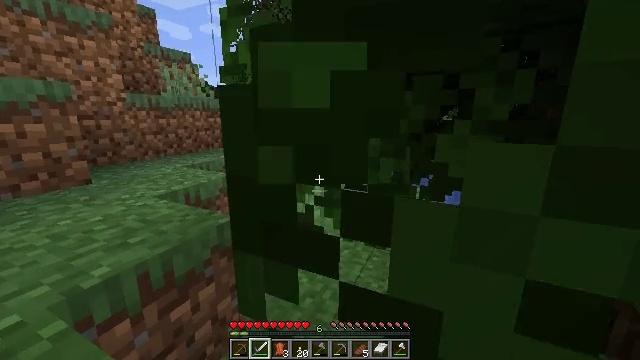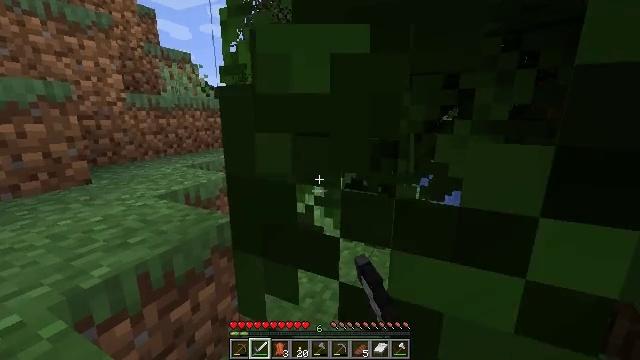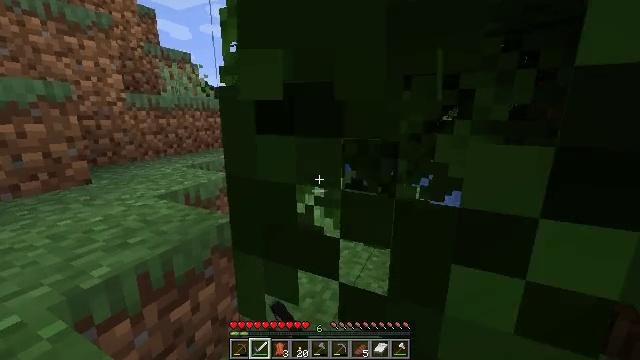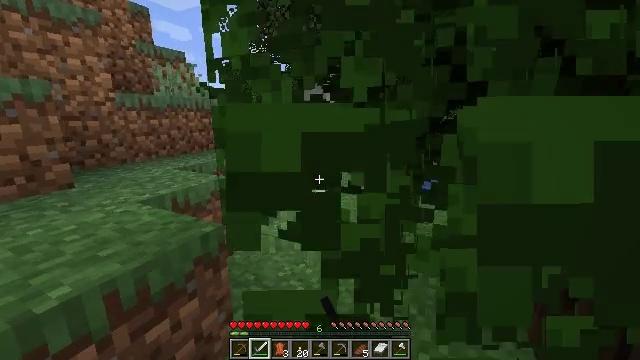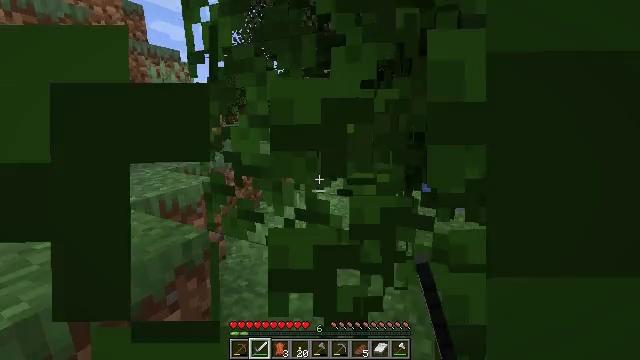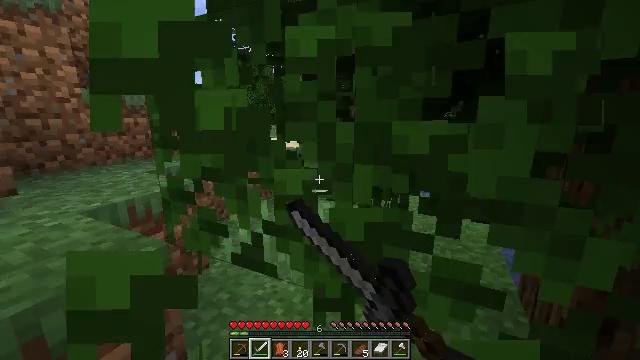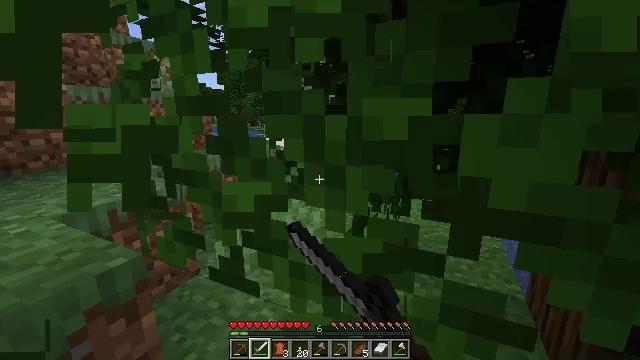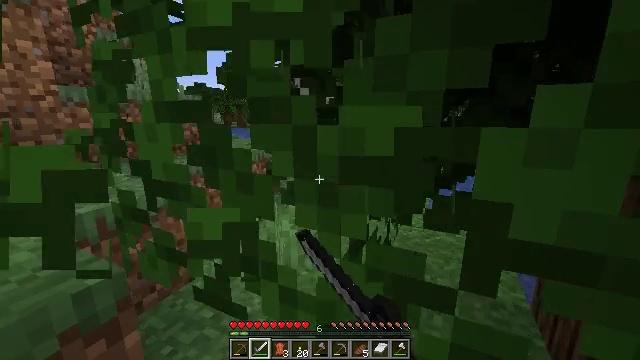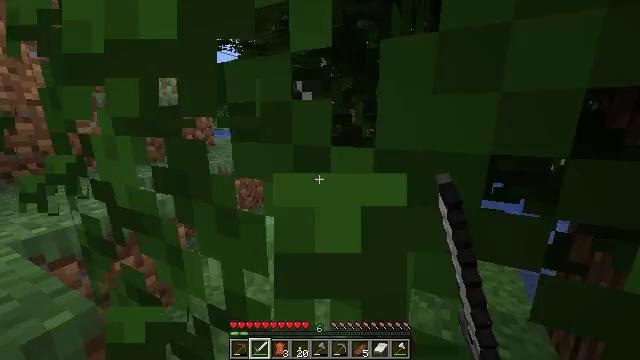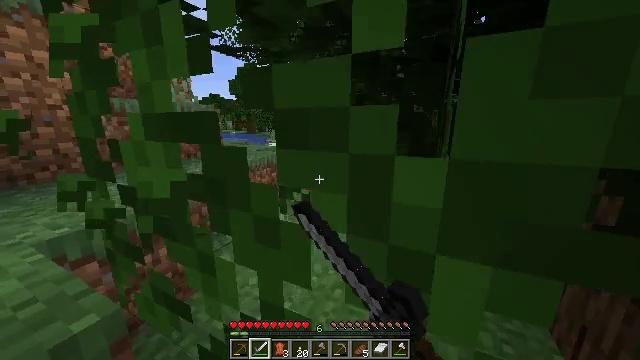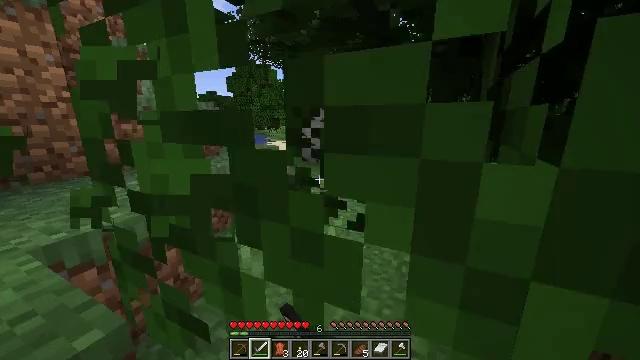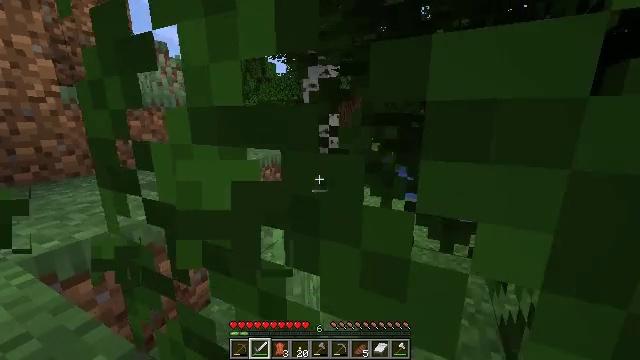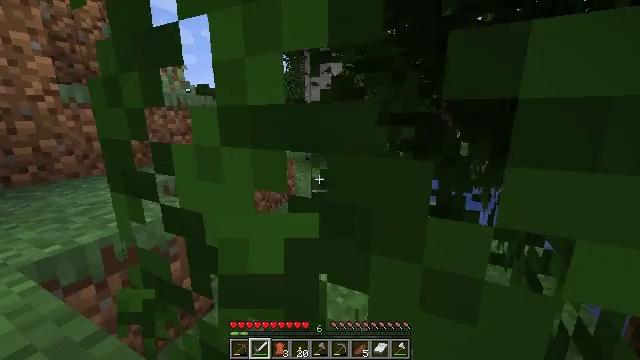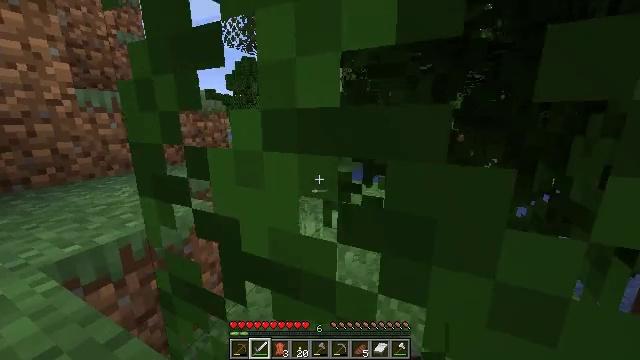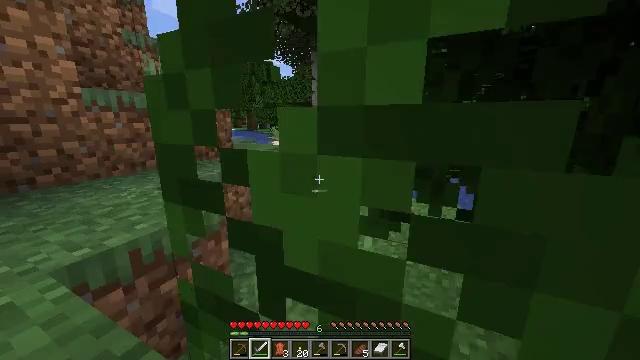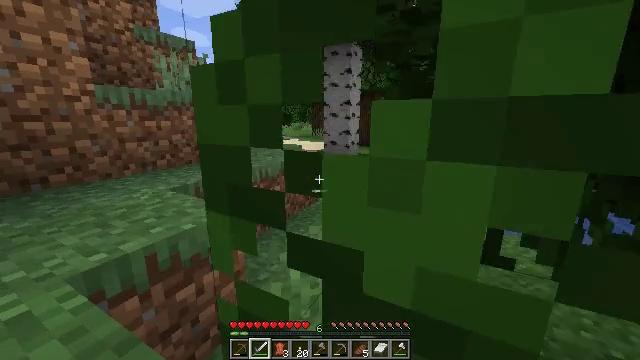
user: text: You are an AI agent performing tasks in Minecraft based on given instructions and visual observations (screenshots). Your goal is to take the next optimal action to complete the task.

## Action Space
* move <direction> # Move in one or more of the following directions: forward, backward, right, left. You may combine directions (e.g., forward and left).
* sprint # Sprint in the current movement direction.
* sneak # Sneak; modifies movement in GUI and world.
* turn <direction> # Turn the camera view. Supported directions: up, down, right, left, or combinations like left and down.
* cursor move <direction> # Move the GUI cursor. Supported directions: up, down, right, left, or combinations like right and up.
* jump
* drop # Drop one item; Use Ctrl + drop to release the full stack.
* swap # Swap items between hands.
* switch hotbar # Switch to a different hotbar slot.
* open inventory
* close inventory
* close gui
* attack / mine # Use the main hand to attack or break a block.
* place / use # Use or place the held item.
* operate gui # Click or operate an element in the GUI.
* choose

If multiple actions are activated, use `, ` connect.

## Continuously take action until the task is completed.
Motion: motion action
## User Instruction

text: Collect some oak leaves.
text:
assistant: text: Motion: move forward, sprint, attack / mine
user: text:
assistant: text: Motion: move forward, sprint, attack / mine
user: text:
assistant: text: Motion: move forward, sprint, attack / mine
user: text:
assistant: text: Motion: move forward, sprint, attack / mine
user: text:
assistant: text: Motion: move forward, sprint, attack / mine
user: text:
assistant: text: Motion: move forward, sprint, attack / mine
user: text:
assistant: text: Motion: move forward, sprint, attack / mine
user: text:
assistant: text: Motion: move forward, sprint, attack / mine
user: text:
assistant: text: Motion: move forward, sprint, attack / mine
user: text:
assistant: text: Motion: move forward, sprint
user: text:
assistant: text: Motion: move forward, sprint
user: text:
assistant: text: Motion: move forward, sprint
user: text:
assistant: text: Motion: move forward, sprint
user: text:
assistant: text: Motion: move forward, sprint
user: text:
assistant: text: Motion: move forward, sprint, turn left
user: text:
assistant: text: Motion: move forward, sprint, turn left
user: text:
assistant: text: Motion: move forward, sprint, turn left
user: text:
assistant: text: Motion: move forward, sprint, turn left
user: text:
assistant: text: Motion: move forward, sprint
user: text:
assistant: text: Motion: move forward, sprint, attack / mine
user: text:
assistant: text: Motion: move forward, sprint, attack / mine
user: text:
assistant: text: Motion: move forward, sprint, attack / mine
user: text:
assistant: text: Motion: move forward, sprint, attack / mine
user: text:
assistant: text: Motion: move forward, sprint, attack / mine
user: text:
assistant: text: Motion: move forward, sprint, attack / mine
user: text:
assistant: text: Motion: move forward, sprint, attack / mine
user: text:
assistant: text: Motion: move forward, sprint, attack / mine
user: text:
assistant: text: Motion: sprint, attack / mine